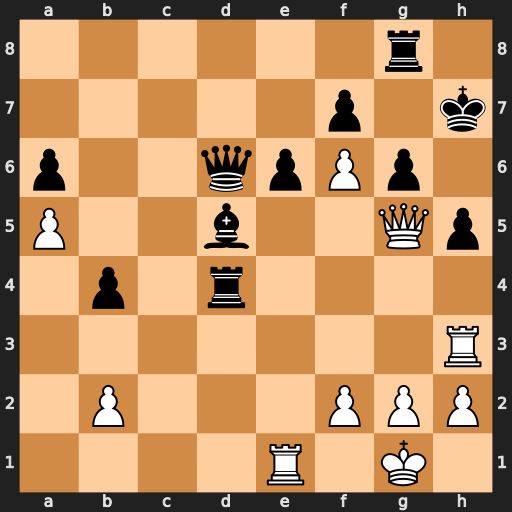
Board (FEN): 6r1/5p1k/p2qpPp1/P2b2Qp/1p1r4/7R/1P3PPP/4R1K1
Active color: w
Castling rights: -
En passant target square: -
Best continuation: Rxh5+ gxh5 Qxh5#